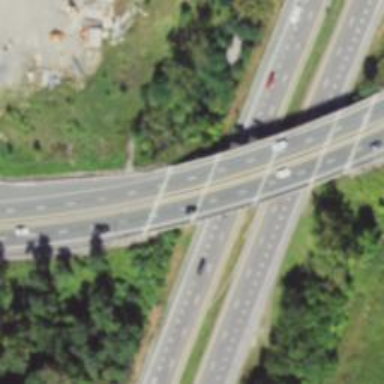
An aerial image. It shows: Primary highway bridge designed as expressway.